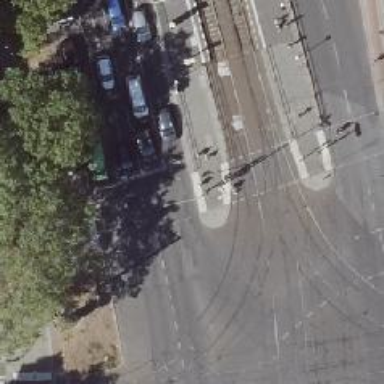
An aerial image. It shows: Road with traffic signals.